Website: walmart
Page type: delivery-shipping
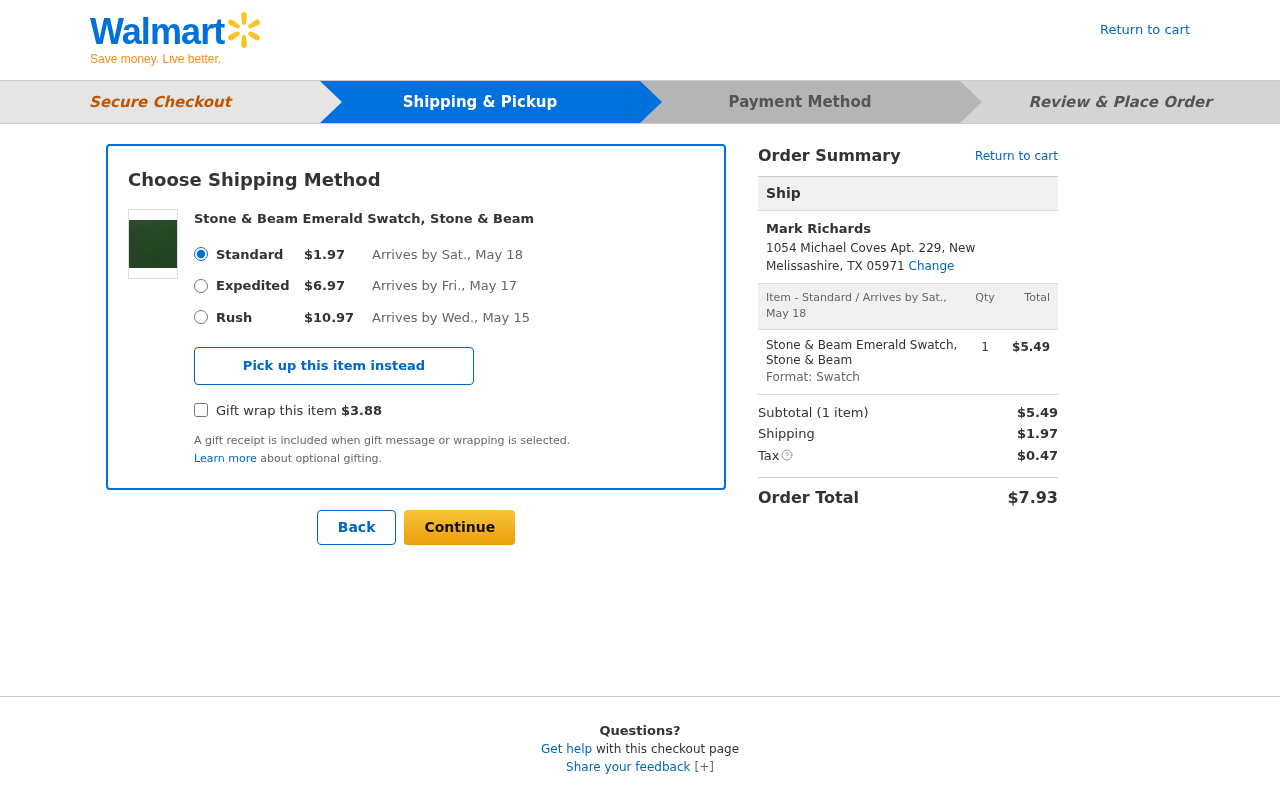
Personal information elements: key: PII_CITY_STATE_ZIP
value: New Melissashire, TX 05971
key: PII_FULLNAME
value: Mark Richards
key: PII_STREET
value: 1054 Michael Coves Apt. 229
Product elements: key: PRODUCT1_ITEM_CATEGORY
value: Swatch
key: PRODUCT1_NAME
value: Stone & Beam Emerald Swatch, Stone & Beam
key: PRODUCT1_PRICE
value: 5.49
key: PRODUCT1_QUANTITY
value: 1
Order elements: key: ORDER_SHIPPING_STANDARD
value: $1.97
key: ORDER_DELIVERY_DATE
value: Sat., May 18
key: ORDER_SHIPPING_EXPEDITED
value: $6.97
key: ORDER_DELIVERY_EXPEDITED
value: Fri., May 17
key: ORDER_SHIPPING_RUSH
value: $10.97
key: ORDER_DELIVERY_RUSH
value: Wed., May 15
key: ORDER_GIFT_WRAP
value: $3.88
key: ORDER_DELIVERY_DATE2
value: Sat., May 18
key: ORDER_NUM_ITEMS
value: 1
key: ORDER_SUBTOTAL
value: $5.49
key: ORDER_SHIPPING_COST
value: $1.97
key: ORDER_TAX
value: $0.47
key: ORDER_TOTAL
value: $7.93